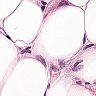
Metastatic tissue present: yes